Question: This is my situation. I need to create a new application which is based off existing object classes which I'm not allowed to change as its being used by other projects. But I need to use these object in conjunction with new objects in my new application. In my new application, each action will have a request and response class, which will be serialized/deserilized as it will be sent over sockets to another company. I then provide the XSD to the company which they will use to form the response and send back as XML. I then need to deserialize the XML into my newly created object, in this case its called
GetAccountDetailsMessageResponse.
'''
[System.Xml.Serialization.XmlRoot("GetAccountDetailsMessageResponse", Namespace = "http://test.com.au/")]
public class GetAccountDetailsMessageResponse
{
public MyNewHeader Header
{
get;
set;
}
public AccountsResponse Response
{
get;
set;
}
}
//Here is the existing class structure which I need to use, and cannot
// MAIN CLASS - Containing collection of Accounts
public class AccountsResponse : ResponseHeader
{
public AccountsResponse()
{
Accounts = new List<AccountResponse>();
}
public List<AccountResponse> Accounts { get; set; }
}
public class AccountResponse : ResponseHeader
{
public int AccountNumber { get; set; }
public string AccountType { get; set; }
}
public class ResponseHeader : MessageHeader
{
public string ReservedField1 { get; set; }
public string ReservedField2 { get; set; }
public string TextMessage { get; set; }
public string Status { get; set; }
public TransactStatus TransactStatus { get; set; }
}
public class MessageHeader
{
public string Function { get; set; }
public string MessageID { get; set; }
public int CustomerNumber { get; set; }
public string AccessCode { get; set; }
public string SessionID { get; set; }
public int Flag { get; set; }
}
'''
Using the XSD.exe tool from Microsoft, an auto-generated XSD is created which I need to give to other company.
My problem here is, the Original AccountsResponse class derives from ResponseHeader, I already defined my own header property in GetAccountDetailsMessageResponse as Property Header.
**So here is my question: How do get the XSD tool, or even write a C# method that serializes the object to XML, but IGNORE the ResponseHeader in the AccountsResponse class. So it should only serialize everything in AccountsResponse, and ignore everything that would be derived from ResponseHeader.
In the end, I want the XSD.exe tool, or a custom C# method, to generate an XSD, that would provide an XML that looks like this:

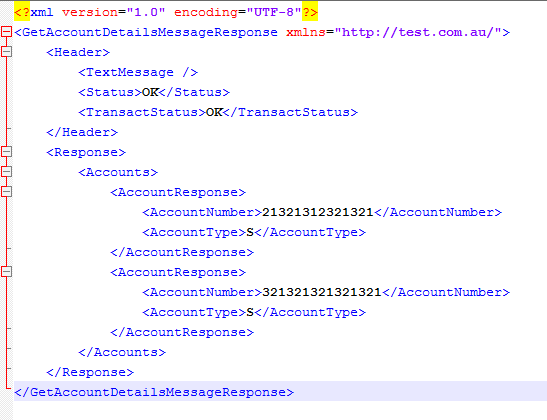
Answer: Override all ResponseHeader/MessageHeader Properties in AccountsResponse and attach an XMLIgnore Attribute to them or as alternative attach an XmlSchemaProvider Attribute, defining a function delivering the schema, to the class.